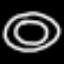
Label: donut